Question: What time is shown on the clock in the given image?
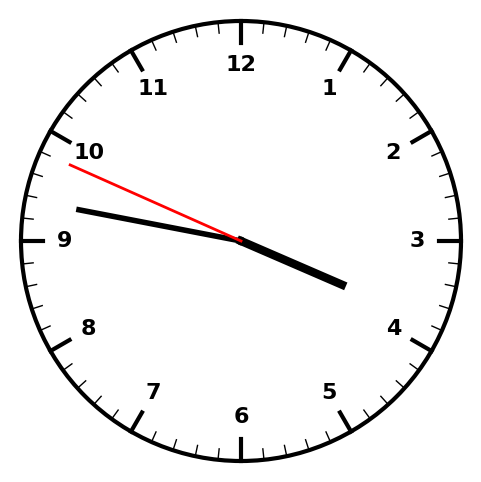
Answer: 03:46:49